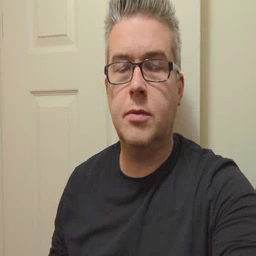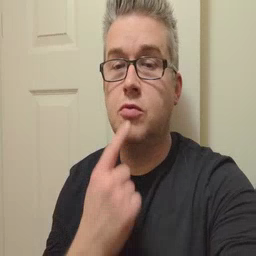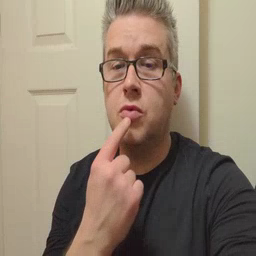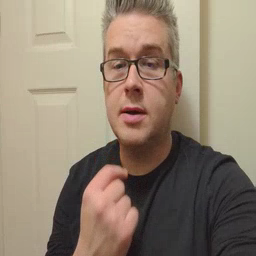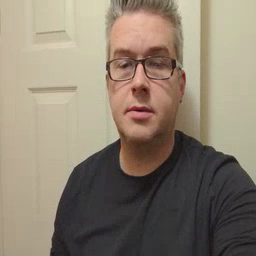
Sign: red